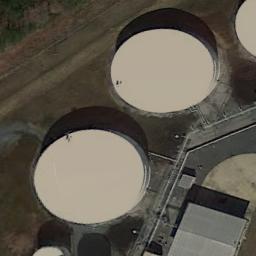
Label: storage tanks